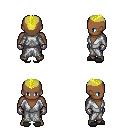
a pixel art fantasy rpg character, male body template, human, dark skin, white robe, gold greaves, gold short mohawk hairstyle, metal gloves, gray slippers, four views (front, back, left, right), 2x2 character sprite sheet, small pixel art, hard edges, no anti-aliasing